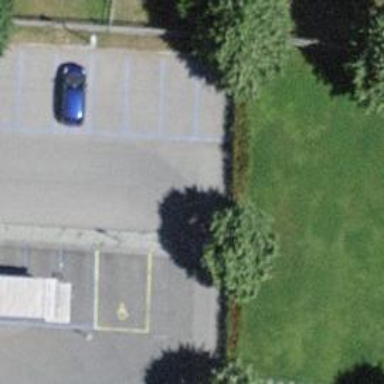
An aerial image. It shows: Parking aisle designated as service road.